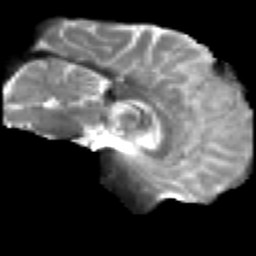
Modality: T2w
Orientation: sagittal
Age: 21
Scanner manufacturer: siemens
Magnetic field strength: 3 T
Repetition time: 2.2 s
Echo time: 0.084 s